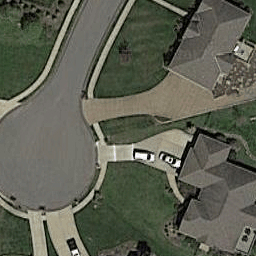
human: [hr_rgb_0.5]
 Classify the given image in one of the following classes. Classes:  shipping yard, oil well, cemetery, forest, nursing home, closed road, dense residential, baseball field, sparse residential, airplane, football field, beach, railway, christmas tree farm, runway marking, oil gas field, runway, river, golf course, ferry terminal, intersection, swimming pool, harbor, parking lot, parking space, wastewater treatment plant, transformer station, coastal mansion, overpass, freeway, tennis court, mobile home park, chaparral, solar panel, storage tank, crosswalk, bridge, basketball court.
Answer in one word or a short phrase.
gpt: closed road